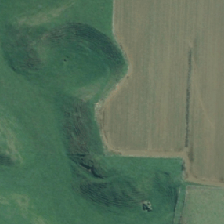
Land cover: shortrotation_cropland